Question: Is there a way to change the color of a image that is hosted on another site?
Link to example image: <URL>

So is there a way to mask it with another color? and only certain colors like change or overlay the light green but leave the dark green border alone?
Any thoughts ideas?
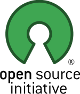
Answer: A client-side solution: <URL>
You should be able to do it by changing the hue of the image: <URL>
Canvas is subject to the same-origin policy, so <URL> includes details on how to make this work with remote images.
Browser support for canvas: <URL>